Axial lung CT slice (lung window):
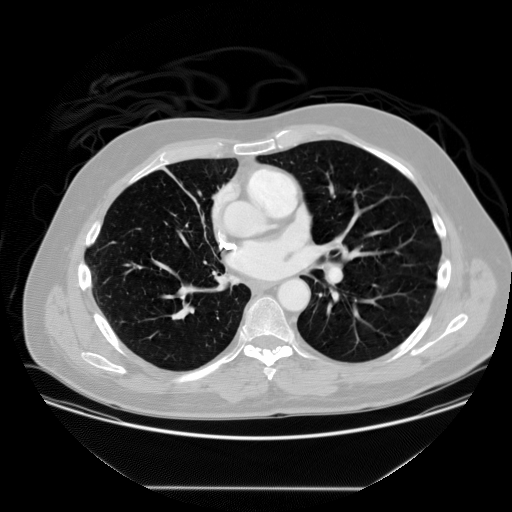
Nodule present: no